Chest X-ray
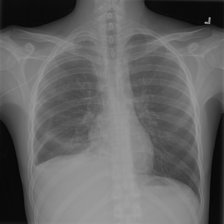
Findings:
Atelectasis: negative
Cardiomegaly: negative
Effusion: negative
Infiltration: negative
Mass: negative
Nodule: negative
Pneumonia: negative
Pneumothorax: negative
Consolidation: negative
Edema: negative
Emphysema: negative
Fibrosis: negative
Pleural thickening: positive
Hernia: negative